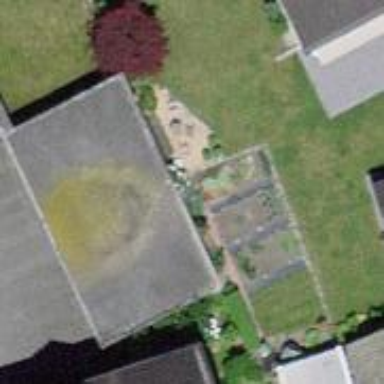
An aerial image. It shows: View of roof of building.